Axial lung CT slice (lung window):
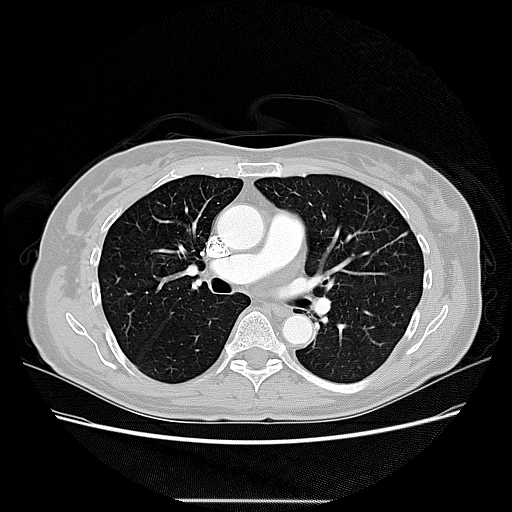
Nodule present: no